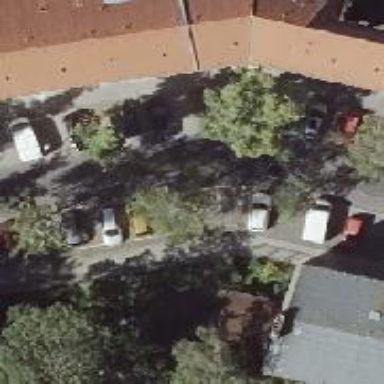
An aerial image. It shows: Residential road with asphalt surface and separate sidewalks. Parking is available on the kerb on both sides.